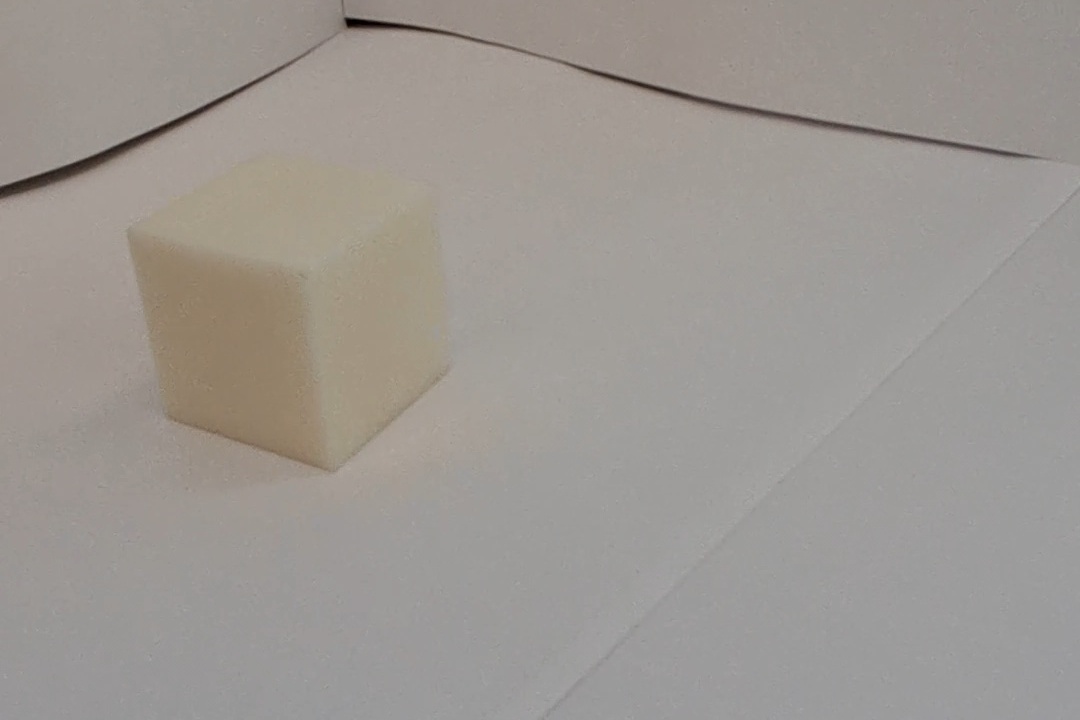
Label: Cuboid